Question: How to replace '<b></b>' tag with '<strong></strong>' tag to a specific div?
ex:
'''
<div id="aaa">hello<b>wow</b>!</div>
'''
using javascript to replace with
'''
<div id="aaa">hello<strong>wow</strong>!</div>
'''
please help! thanks in advance.

***** Why I'm try to do is change the output HTML code '<b></b>' to '<strong></strong>' , in order to get W3C validation. Can I do that? **
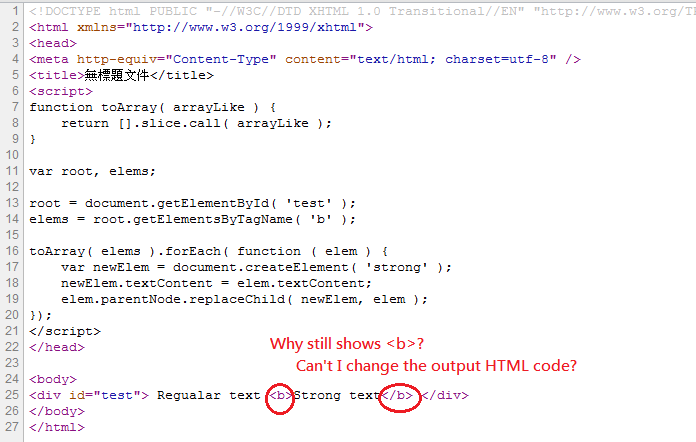
Answer: Here you go:
'''
var root, elems;
root = document.getElementById( 'test' );
elems = root.getElementsByTagName( 'b' );
toArray( elems ).forEach( function ( elem ) {
var newElem = document.createElement( 'strong' );
newElem.textContent = elem.textContent;
elem.parentNode.replaceChild( newElem, elem );
});
'''
where 'toArray' is your preferred array-like to array converter function. I use this one:
'''
function toArray( arrayLike ) { return [].slice.call( arrayLike ); }
'''
<URL>